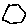
Label: hexagon